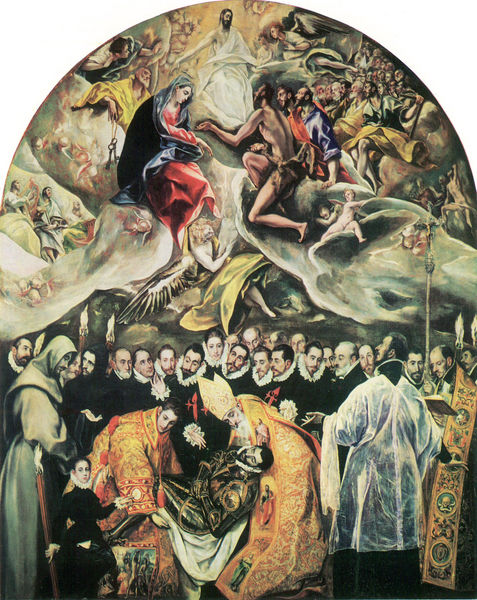
Titel: Das Begräbnis des Grafen von Orgaz
Künstler: El Greco
Standort: Toledo
Institution: Kirche Santo Tomé
Schlagwörter: blau, dunkel, flügel, gemälde, gott, himmel, mann, umhang, weiß, wolken, frauen, gelb, menschen, frau, hut, licht, männer, schwarz, ölbild, rot, tuch, wolke, bart, gericht, mütze, bibel, blass, falten, federn, kragen, leiche, taube, tod, tot, trauer, bild, halskrause, krägen, kirche, geistlicher, gewand, gold, kutte, kind, mutter, blas, rund, engel, putte, infant, infantin, spanien, bogen, enge, stab, figuren, rundbogen, bischof, kaiser, papst, thron, wandmalerei, kerzen, knie, stola, krank, buch, kreuz, gebet, salbung, zeremonie, ritter, rüstung, altar, pfarrer, beerdigung, begräbnis, leintuch, christus, grab, jesus, leichnam, sterben, apokalypse, priester, religiös, segen, bleich, mönch, geistliche, mitra, mönche, tiara, fresko, zwerg, schlüssel, karl, heilig, putten, maria, madonna, heiland, jesu, mutter gottes, el greco, petrus, fackel, aufnahme, grablegung, seele, auferstehung, aufstieg, demut, himmelfahrt, josef, ornat, pater, stifter, katholisch, gnade, spanier, katholiken, weltgericht, gottes, engelschor, herrgott, das jüngste gericht, engelschar, himmelreich, hillige, ratsherren, galten, bischofmütze, thiara, geistliche zereminie